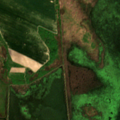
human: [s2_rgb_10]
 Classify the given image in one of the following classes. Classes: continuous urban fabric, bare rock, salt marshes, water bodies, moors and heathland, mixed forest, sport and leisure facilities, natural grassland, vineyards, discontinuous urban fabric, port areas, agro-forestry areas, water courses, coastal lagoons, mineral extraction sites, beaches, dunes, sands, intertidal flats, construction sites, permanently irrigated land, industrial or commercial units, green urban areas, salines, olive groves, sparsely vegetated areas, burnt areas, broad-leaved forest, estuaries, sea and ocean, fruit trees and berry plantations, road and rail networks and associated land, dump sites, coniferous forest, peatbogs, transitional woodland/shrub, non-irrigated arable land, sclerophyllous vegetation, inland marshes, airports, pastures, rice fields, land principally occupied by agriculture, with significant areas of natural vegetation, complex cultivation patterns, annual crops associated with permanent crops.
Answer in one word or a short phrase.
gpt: pastures, water bodies